Field crop: maize
Growth stage: 1
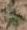
Species: atriplex